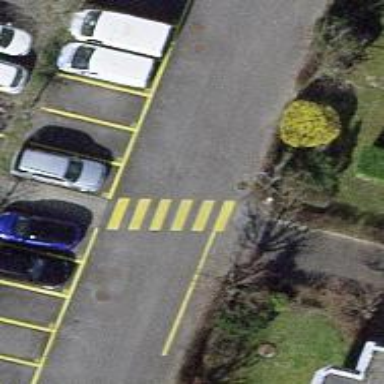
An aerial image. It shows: Uncontrolled crossing on the road.